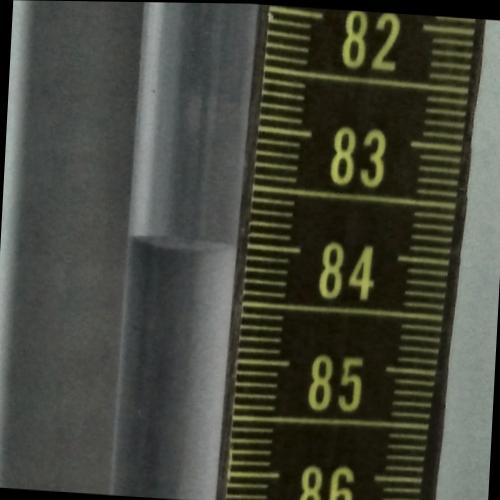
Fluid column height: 84.0 cm